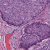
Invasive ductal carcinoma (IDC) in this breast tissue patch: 0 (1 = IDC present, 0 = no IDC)